Question: I am trying to display data associated with date. However in my case, I don't want the date to start at '00:00:00' and finishes at '23:59:59'. Rather I want it to start at '16:00:00' and finishes at '06:00:00' the next day. In other words I want to create a custom time for date.
In the same time I want to 'GROUP_BY date'.
For instance I have these values in the database:

want it to give me:
'''
date: 2013-09-08 count: 2
date: 2013-09-09 count: 1
'''
I am not asking for code, but a way to think about it, or useful methods.
Thank you in advance!
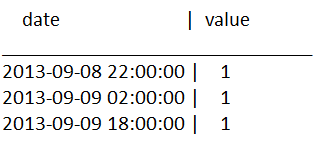
Answer: The simplest method is to take the existing date and subtract six hours to get the "effective" date. You would do this for output purposes only.
Example:
'''
select date(datecol - interval 6 hour) as MyDate, count(*)
from t
group by date(datecol - interval 6 hour);
'''
You can use a 'where' clause to remove the times between 6:00 and 16:00 (unless that is a typo).